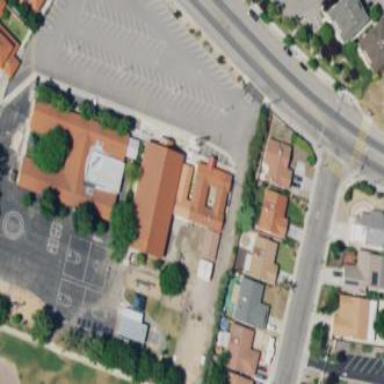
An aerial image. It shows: School.